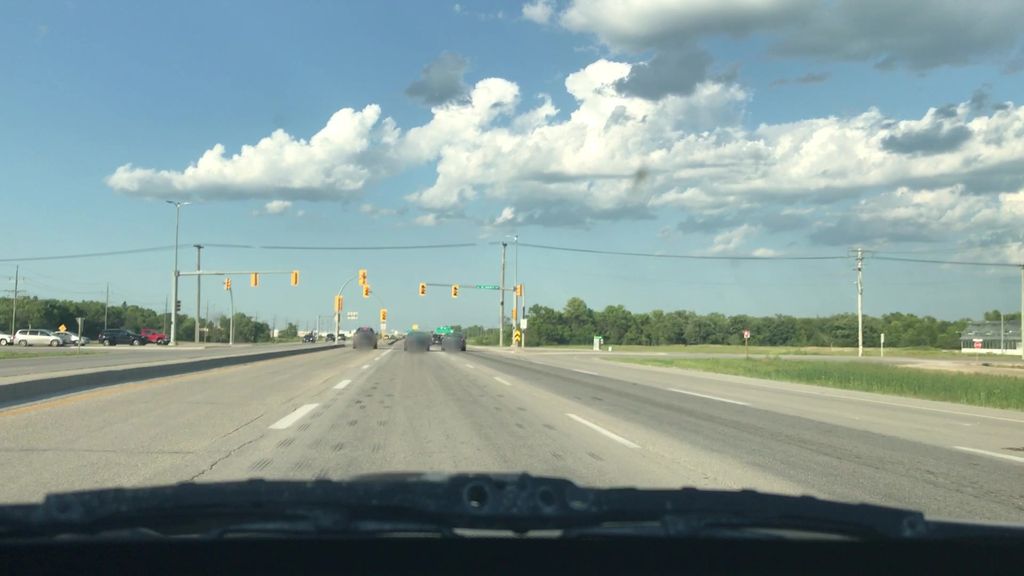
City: winnipeg